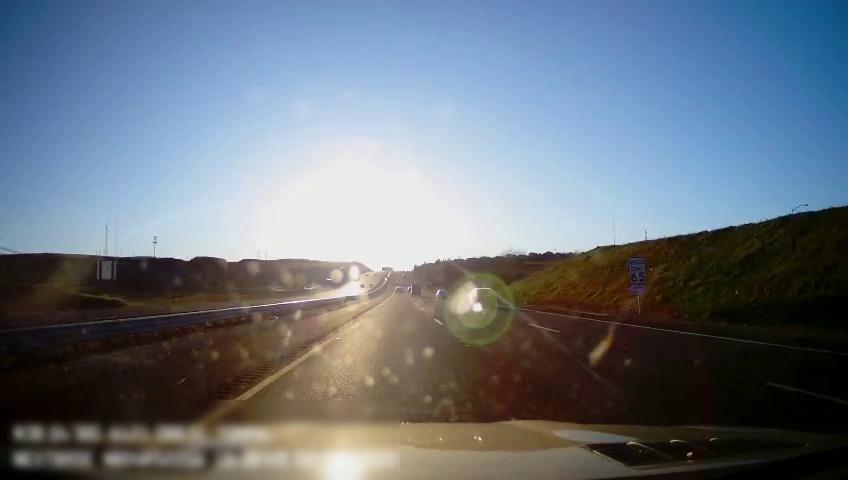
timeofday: Day
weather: Sunny
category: Drivable Space
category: Drivable Space
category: Vehicles | Car
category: Vehicles | Car
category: Vehicles | Truck
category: Lanes | Current Lane
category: Lanes | Current Lane
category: Lanes | Alternate Lane
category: Lanes | Alternate Lane
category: Traffic | Signs
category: Traffic | Signs